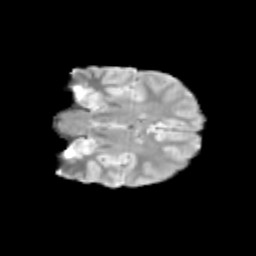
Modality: T2w
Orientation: coronal
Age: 14
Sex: female
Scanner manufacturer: siemens
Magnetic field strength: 3 T
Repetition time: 3.8 s
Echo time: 0.07 s